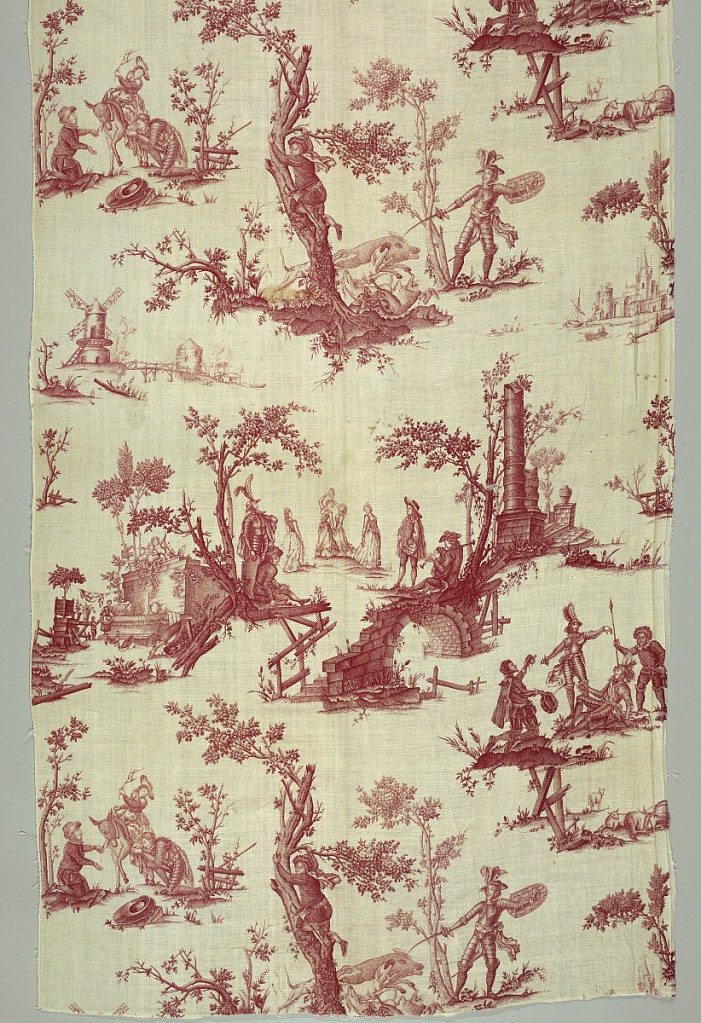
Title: Don Ouixote
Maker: Gorgerat Frères et Cie., Nantes, France, 1783–1815
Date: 1785
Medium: cotton Technique: printed by engraved copper plate on plain weave
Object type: Textile
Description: Incidents from the story of the same title by Miguel Cervantes. In red on white.